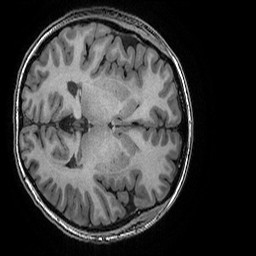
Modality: T1w
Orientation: axial
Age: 28
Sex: female
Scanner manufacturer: ge
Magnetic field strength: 3 T
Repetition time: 0.00856 s
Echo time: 0.003356 s